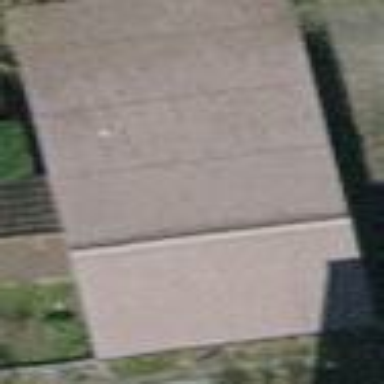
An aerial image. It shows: Carport building.